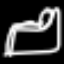
Label: bed